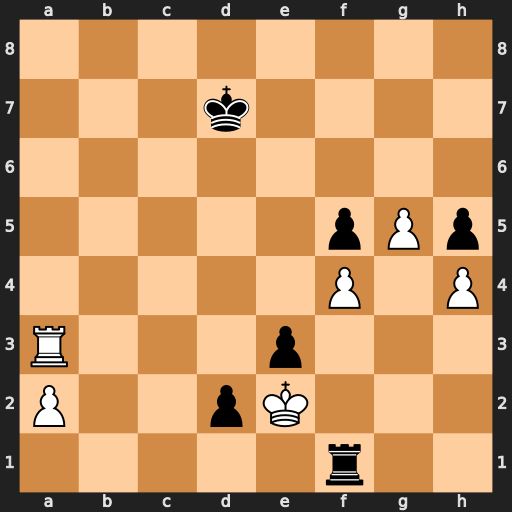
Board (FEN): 8/3k4/8/5pPp/5P1P/R3p3/P2pK3/5r2
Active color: w
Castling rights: -
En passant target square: -
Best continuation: Rd3+ Ke7 Kxf1 e2+ Kxe2